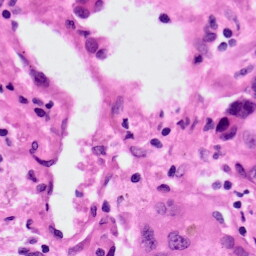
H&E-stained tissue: Lung